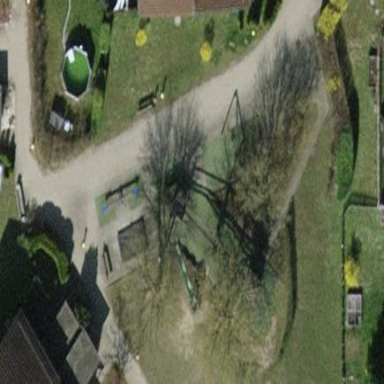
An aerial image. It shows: Playground area for leisure activities on the land.